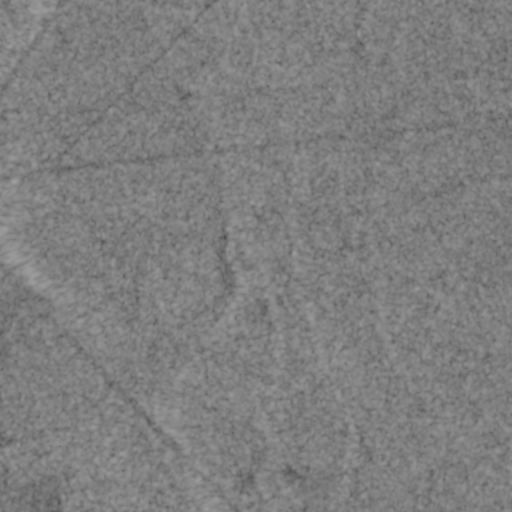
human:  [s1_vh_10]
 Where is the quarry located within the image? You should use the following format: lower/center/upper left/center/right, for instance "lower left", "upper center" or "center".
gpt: The quarry is located in the lower left of the image.
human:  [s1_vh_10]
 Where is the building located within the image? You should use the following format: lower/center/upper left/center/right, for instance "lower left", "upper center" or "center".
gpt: The building is located in the lower left of the image.
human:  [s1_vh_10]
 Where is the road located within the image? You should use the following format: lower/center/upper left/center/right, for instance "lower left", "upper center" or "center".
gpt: There is no road in the image.

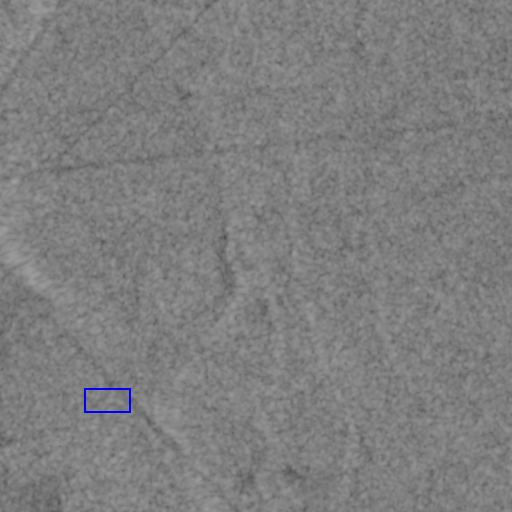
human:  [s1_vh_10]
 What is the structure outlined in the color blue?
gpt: The structure outlined in blue is a quarry.
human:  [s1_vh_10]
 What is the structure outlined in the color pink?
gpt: There is no pink outline.